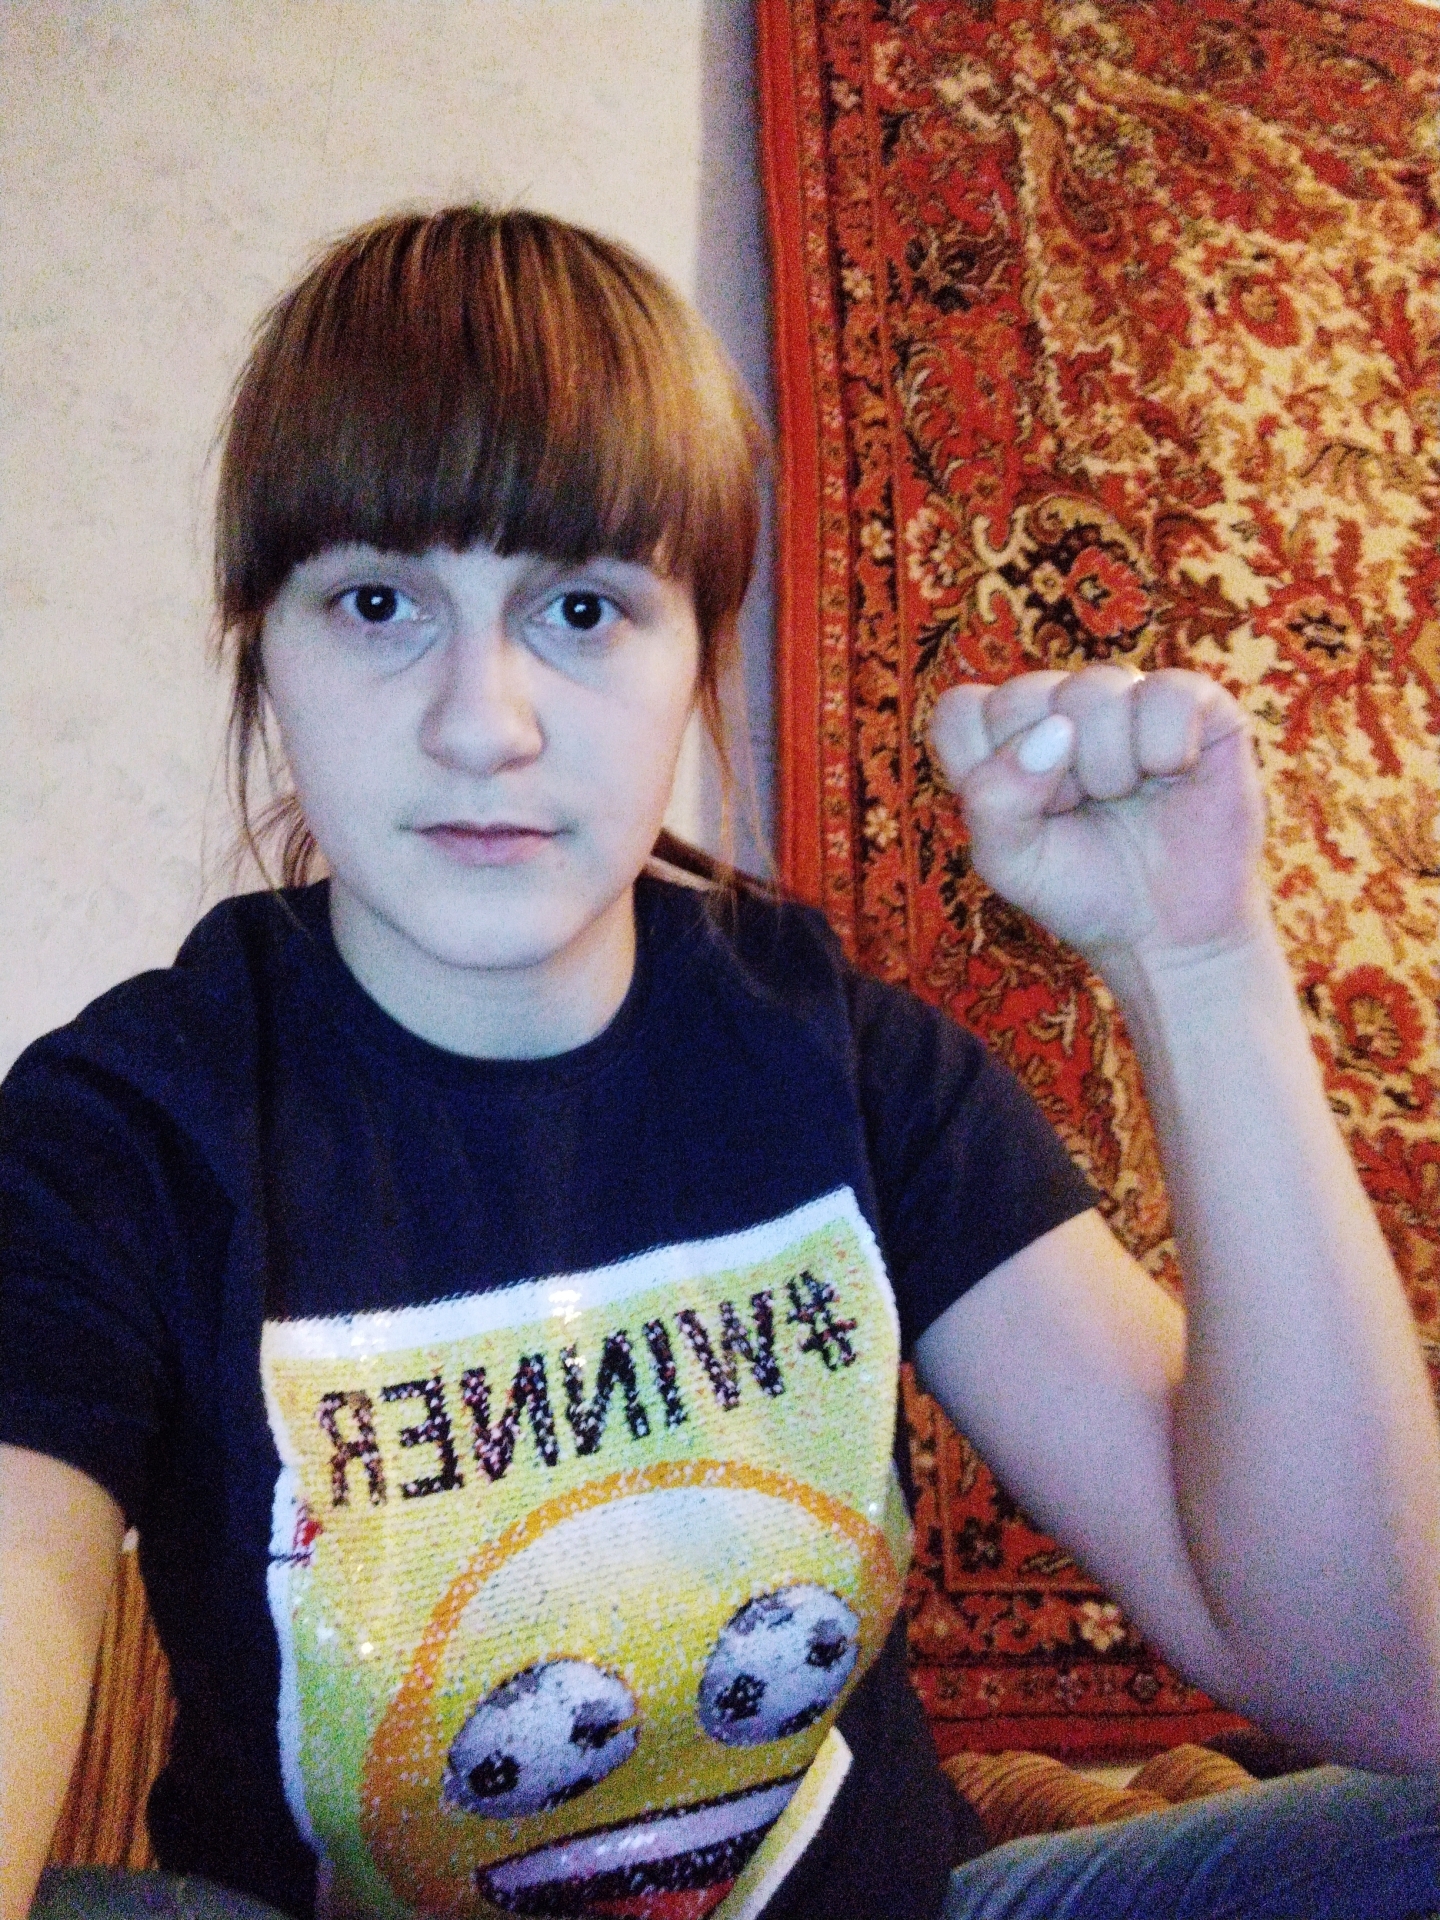
Label: noise